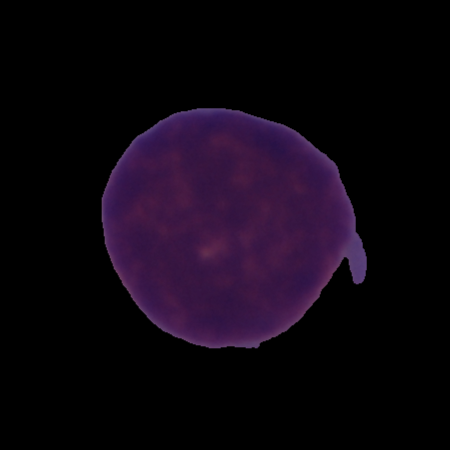
Label: healthy